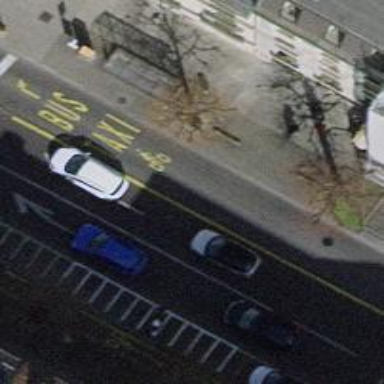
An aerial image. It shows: Primary highway with asphalt surface. The road has lanes for buses and shared cycleway on both sides of the sidewalk.